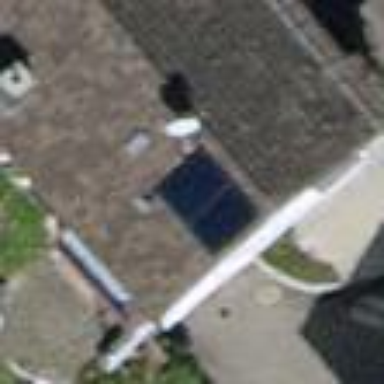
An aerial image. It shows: Building with tile roof.